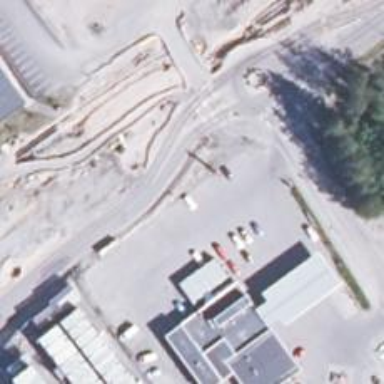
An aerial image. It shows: Secondary road with asphalt surface leading to roundabout.